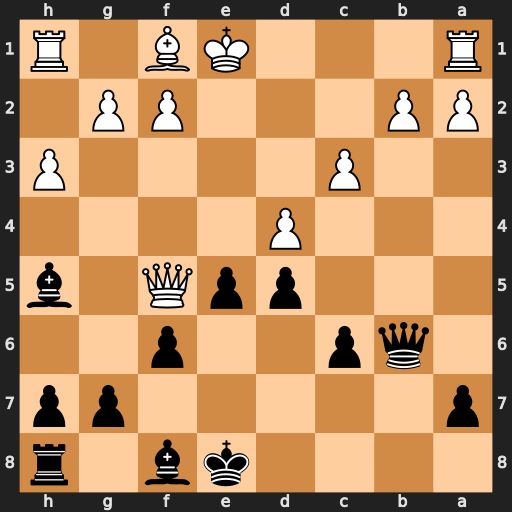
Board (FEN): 4kb1r/p5pp/1qp2p2/3ppQ1b/3P4/2P4P/PP3PP1/R3KB1R
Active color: b
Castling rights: KQk
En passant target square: -
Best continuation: Qxb2 Qxh5+ g6 Qd1 Qxc3+ Ke2 Qb2+ Qd2 Qxa1